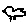
Label: bird